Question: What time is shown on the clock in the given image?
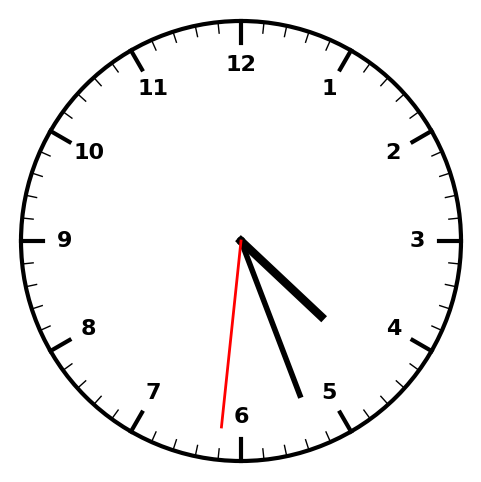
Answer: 04:26:31